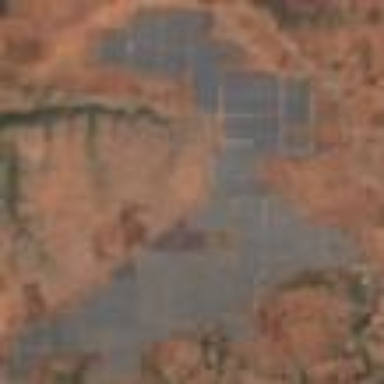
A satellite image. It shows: Wall surrounding solar power plant. The plant uses photovoltaic panels to generate electricity.